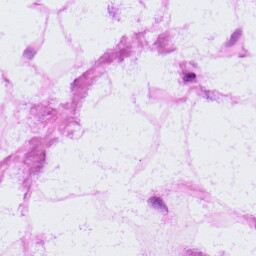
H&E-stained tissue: LymphNode